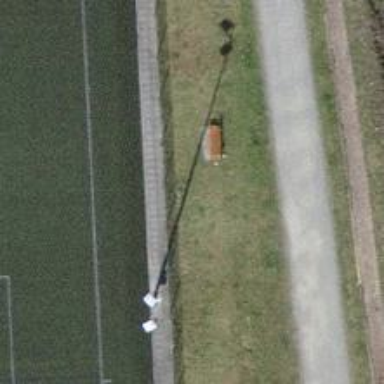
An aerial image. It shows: Bench.